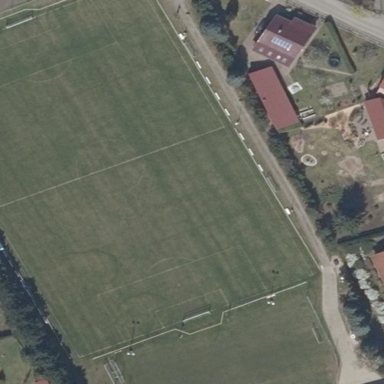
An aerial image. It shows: Sports center with focus on soccer.